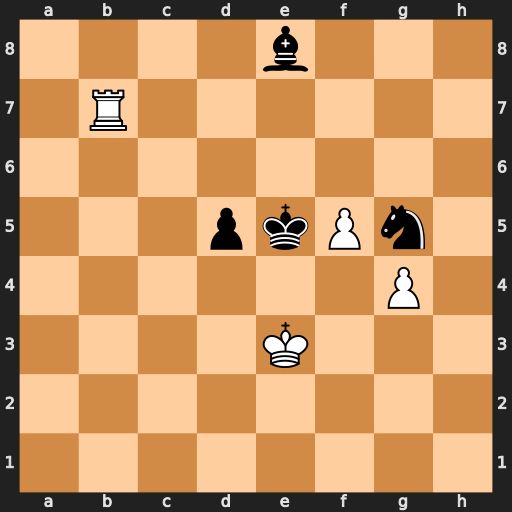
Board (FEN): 4b3/1R6/8/3pkPn1/6P1/4K3/8/8
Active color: w
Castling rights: -
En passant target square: -
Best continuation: Re7+ Kf6 Rxe8